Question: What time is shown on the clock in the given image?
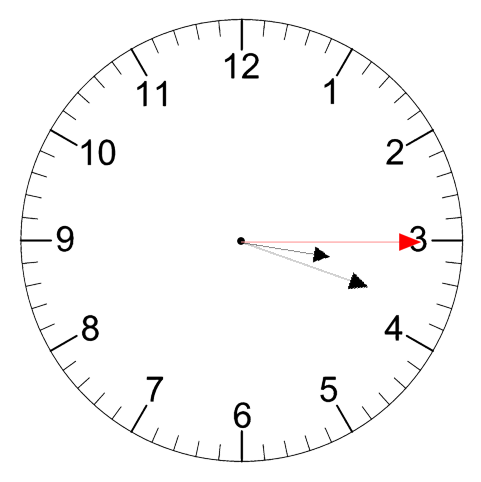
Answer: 03:18:15